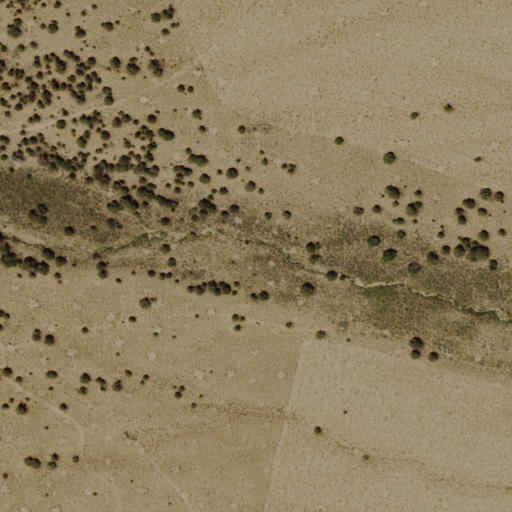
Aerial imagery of valley in Nevada named Sawmill Canyon containing shrub and evergreen forest